Question: Details:
I have next structure in my ZF2 project:

Api.php is the class, I use in SOAP server, which is created in Controller:
'''
class IncomingInterfaceController extends AbstractActionController
{
...
public function indexAction()
{
if (isset($_GET['wsdl']))
$this->handleWSDL();
else
$this->handleSOAP();
return $this->getResponse();
}
private function handleWSDL()
{
$autodiscover = new AutoDiscover();
$autodiscover->setClass('\Application\Api\Api')->setUri($this->getURI());
$autodiscover->handle();
}
'''
In this Api.php class I need to get access to services.
I need something like this in my Api.php class:
'''
public function OnNewDeal($uid)
{
$error_log=$this->getServiceLocator()->get('error_log'); // this doesn't work!
$error_log->write_error('error_text');
}
'''
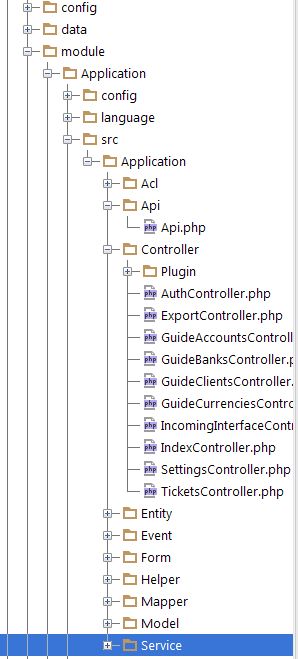
Answer: In controller where you do $this->handleSOAP(); use with already created instance instead .
You should pass into Api __construct and handle it there.
'''
class IncomingInterfaceController extends AbstractActionController
{
private function handleSOAP()
{
$soap = new Server(null, array('wsdl'=>$this->getWSDLURI()));
$soapClass = new \Application\Api\Api($this->getServiceLocator());
$soap->setObject($soapClass);
$soap->handle();
}
'''
In Api class, handle serviceManager instance and use as you wish:
'''
class Api
{
protected $serviceManager;
public function __construct($serviceManager)
{
$this->serviceManager = $serviceManager;
}
public function OnNewDeal($uid)
{
$this->serviceManager->get('error_log')->write_error('SOAP ERROR');
}
....
}
'''